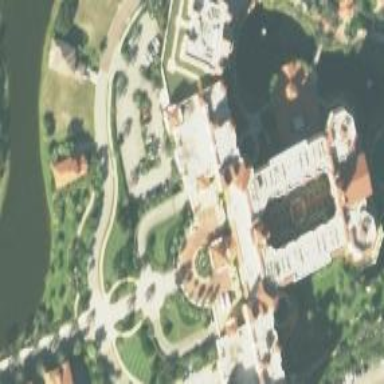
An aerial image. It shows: Resort located in leisure land.